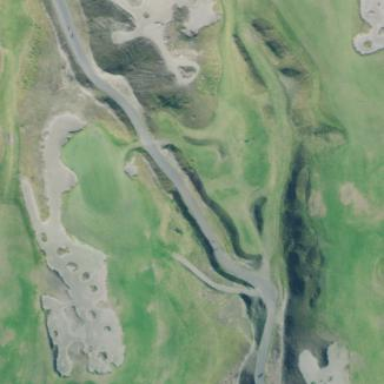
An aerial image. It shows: Golf tee on grassy land.